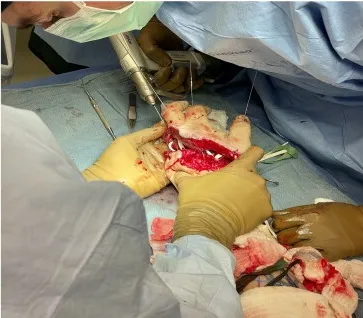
(B) Osteosynthesis with K-wires was then performed, achieving bony rigidity and stability.
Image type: medical_photograph (other_medical_photograph)